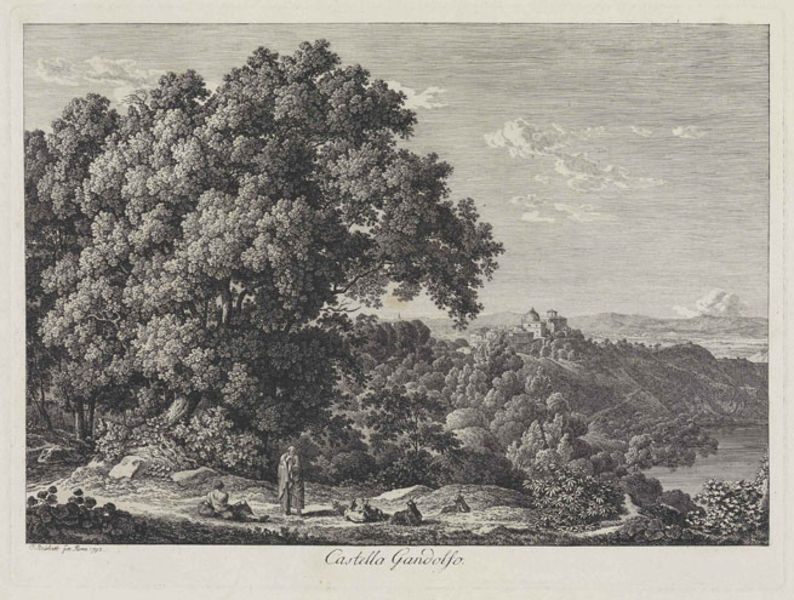
Titel: Castella Gandolfo
Künstler: Johann Christian Reinhart
Standort: Karlsruhe
Institution: Staatliche Kunsthalle Karlsruhe
Schlagwörter: baum, berg, blätter, dunkel, feder, felsen, himmel, mann, umhang, wasser, weiß, wolken, bäume, fluss, landschaft, menschen, see, sitzen, ufer, äste, hell, hintergrund, männer, schwarz, zeichnung, gebäude, park, schloss, tiere, weg, wolke, mensch, stehen, stein, ast, einsamkeit, ferne, horizont, häuser, hügel, kühe, natur, stamm, strauch, weite, busch, büsche, gebüsch, kirche, sträucher, gewand, blatt, pflanzen, tal, wald, pferd, reiter, schrift, liegen, italien, berge, gebirge, grafik, herde, rast, figuren, kuppel, rinder, unterschrift, burg, weiden, kohle, festung, traum, druck, druckgrafik, schraffur, stich, litho, wanderer, laubbäume, eiche, kupferstich, hirte, hirten, hüten, wanderung, kirsche, ziegen, kastell, brug, einsiedler, ruhepause, stich kupferstich, ialien, bleistigt, hügeln, stci, gandolfo, castella, castello gandolfo, castella gandolfo, castell gandolfo, wandbilddruck, castllo gandolfo, gandolf